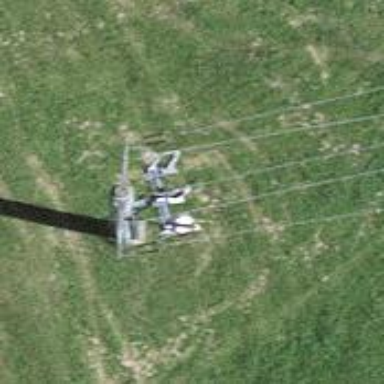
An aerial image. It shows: Power line with three cables.